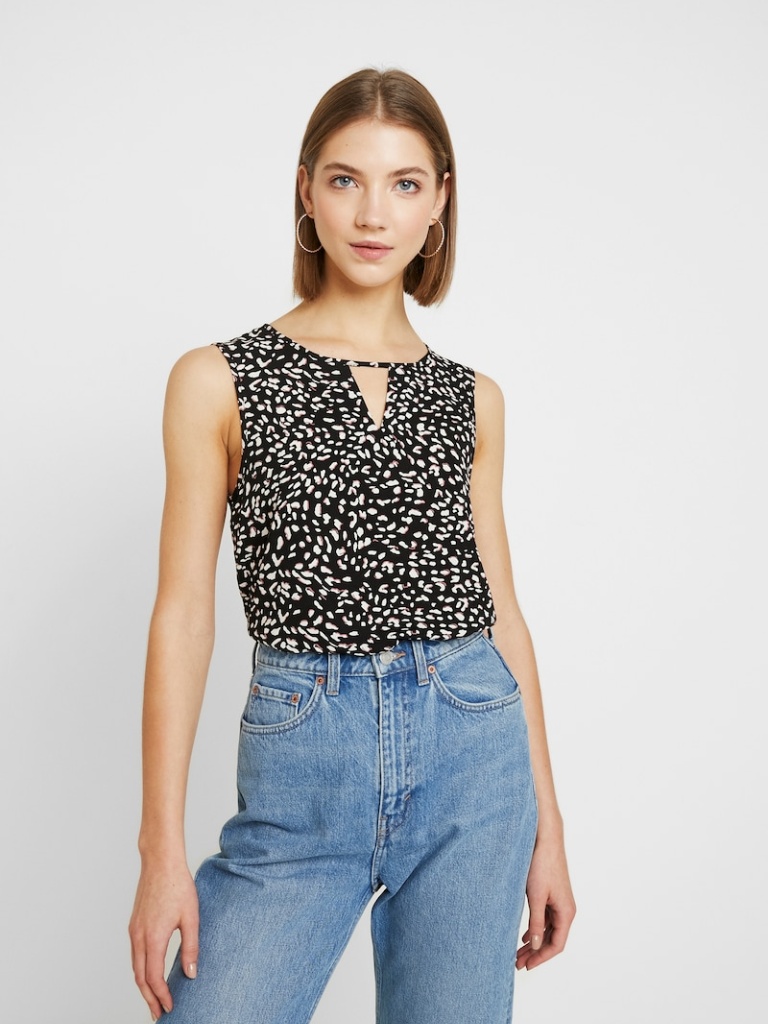
chiffon tight sleeveless hip length Fully Tucked in crew blouse